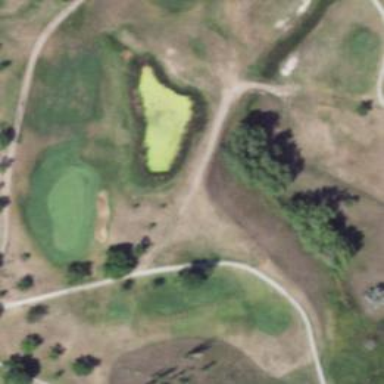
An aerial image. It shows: Driveway designated as service road. It is golf cartpath.